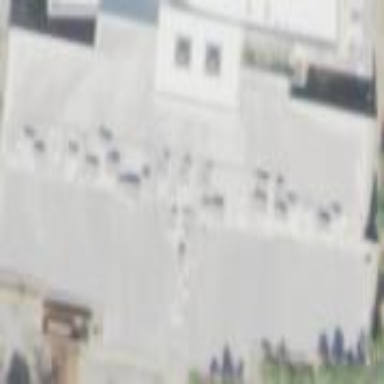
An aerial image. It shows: Cinema building.